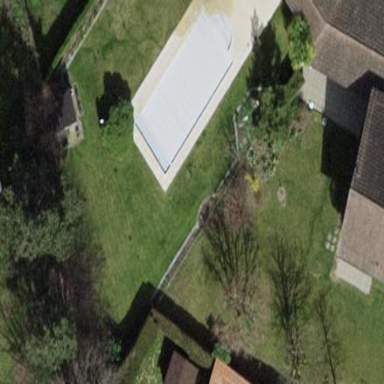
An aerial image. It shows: Swimming pool located in leisure land.